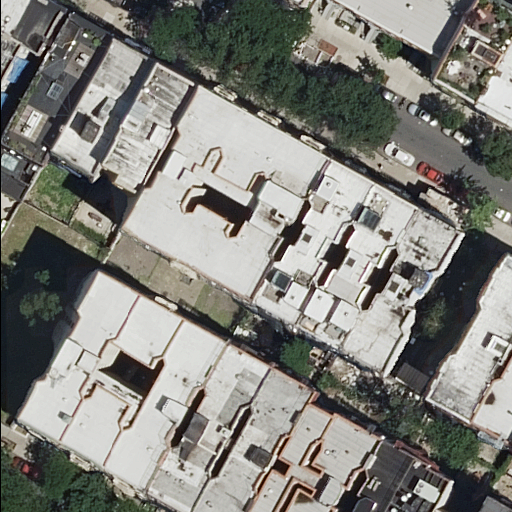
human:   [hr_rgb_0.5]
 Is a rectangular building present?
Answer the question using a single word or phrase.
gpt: yes

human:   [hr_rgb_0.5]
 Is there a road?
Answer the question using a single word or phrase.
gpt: yes

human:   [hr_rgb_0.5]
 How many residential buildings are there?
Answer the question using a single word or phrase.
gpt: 25

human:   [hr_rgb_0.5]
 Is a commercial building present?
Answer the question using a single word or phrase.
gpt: no

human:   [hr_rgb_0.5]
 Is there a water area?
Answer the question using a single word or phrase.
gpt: no

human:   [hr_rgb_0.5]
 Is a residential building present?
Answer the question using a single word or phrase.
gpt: yes

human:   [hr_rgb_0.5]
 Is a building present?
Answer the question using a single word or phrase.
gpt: yes

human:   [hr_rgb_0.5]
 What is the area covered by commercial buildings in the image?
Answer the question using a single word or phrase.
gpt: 0m2

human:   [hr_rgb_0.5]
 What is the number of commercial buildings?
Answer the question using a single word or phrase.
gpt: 0

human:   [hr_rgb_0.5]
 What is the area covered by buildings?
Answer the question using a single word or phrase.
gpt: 5318m2

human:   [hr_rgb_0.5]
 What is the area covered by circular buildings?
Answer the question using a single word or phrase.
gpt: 0m2

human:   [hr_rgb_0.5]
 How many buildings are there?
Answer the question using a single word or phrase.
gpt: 25

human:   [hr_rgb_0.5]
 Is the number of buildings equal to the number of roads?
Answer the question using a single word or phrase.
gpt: no

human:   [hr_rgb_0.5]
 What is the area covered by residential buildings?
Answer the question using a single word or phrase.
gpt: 5318m2

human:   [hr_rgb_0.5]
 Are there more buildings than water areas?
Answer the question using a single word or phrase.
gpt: yes

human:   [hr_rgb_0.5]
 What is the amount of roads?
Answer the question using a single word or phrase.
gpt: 2

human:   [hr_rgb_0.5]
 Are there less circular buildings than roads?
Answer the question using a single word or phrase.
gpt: yes

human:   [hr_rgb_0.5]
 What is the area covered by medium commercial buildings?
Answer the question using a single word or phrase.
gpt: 0m2

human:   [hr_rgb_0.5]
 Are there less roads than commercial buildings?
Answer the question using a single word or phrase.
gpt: no

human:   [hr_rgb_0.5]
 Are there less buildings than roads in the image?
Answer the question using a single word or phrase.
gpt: no

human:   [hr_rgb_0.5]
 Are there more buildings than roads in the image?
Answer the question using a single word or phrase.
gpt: yes

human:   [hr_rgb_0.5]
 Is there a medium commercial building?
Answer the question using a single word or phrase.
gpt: no

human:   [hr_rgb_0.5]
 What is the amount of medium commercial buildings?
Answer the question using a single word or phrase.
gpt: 0

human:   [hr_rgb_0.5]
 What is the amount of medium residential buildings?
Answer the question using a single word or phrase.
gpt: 14

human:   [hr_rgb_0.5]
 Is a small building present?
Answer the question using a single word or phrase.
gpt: yes

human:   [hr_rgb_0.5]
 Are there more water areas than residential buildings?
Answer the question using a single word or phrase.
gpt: no

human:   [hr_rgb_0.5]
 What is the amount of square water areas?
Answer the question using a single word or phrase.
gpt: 0

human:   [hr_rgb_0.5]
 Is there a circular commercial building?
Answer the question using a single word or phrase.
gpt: no

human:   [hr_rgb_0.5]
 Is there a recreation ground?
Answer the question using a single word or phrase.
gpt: no

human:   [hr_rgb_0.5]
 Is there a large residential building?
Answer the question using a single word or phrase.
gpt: yes

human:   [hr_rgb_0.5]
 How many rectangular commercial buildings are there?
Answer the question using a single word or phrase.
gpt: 0

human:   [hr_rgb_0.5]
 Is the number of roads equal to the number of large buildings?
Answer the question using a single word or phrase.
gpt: yes

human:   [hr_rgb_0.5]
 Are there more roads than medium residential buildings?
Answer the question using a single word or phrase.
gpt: no

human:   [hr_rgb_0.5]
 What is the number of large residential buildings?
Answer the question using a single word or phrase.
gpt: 2

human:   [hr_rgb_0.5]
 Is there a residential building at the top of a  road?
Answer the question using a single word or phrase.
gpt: yes

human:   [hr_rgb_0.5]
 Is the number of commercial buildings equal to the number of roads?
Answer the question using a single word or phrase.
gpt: no

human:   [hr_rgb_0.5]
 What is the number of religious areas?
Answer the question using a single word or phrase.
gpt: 0

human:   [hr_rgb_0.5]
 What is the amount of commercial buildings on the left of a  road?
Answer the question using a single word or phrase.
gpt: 0

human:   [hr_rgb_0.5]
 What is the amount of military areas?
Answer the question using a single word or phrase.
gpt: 0

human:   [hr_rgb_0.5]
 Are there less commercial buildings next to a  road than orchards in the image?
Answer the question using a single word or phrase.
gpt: no

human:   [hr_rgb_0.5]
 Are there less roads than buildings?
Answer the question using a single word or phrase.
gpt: yes

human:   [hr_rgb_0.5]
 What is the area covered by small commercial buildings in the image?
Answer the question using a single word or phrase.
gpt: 0m2

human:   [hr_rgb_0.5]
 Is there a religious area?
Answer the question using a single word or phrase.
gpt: no

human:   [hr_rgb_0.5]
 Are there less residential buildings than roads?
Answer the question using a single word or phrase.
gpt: no

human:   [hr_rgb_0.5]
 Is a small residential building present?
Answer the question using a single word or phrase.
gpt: yes

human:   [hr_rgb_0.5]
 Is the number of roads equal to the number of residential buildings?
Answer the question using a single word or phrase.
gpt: no

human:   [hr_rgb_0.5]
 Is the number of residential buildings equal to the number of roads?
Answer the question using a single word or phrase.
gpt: no

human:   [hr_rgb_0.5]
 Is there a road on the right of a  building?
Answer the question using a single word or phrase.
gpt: yes

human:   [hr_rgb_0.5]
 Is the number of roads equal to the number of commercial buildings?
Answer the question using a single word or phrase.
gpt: no

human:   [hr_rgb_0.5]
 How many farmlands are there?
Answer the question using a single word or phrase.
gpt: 0

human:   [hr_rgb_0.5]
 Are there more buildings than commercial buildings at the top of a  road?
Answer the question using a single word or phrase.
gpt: yes

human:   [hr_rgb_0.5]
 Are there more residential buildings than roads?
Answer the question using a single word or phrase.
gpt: yes

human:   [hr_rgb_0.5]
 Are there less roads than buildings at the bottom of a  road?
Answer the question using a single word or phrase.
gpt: yes

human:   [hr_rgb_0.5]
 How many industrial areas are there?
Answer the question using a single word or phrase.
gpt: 0

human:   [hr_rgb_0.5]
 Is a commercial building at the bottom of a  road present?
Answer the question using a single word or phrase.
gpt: no

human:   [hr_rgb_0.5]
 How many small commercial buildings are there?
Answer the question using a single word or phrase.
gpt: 0

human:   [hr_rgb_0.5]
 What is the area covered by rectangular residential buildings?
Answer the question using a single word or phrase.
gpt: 1197m2

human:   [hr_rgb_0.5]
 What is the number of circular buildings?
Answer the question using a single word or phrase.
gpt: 0

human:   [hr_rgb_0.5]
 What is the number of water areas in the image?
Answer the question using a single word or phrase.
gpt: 0

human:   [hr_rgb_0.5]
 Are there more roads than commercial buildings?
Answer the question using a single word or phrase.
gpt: yes

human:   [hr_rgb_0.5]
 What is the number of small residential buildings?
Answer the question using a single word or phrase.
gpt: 9

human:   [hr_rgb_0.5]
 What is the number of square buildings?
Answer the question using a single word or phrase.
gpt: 0

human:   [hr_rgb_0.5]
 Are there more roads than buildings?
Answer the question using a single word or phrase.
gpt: no

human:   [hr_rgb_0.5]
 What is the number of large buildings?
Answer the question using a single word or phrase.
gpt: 2